Field crop: maize
Growth stage: 1
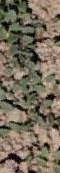
Species: convolvulus